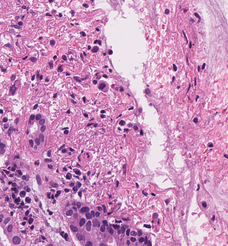
Tumor epithelial tissue: yes
Tumor-associated stroma tissue: yes
Normal tissue: no